Question: I use 'awk' command to count lines with same beginning...
For instance, in 'try1.txt', the texts are:
'''
b : c
b : c
'''
When I launch the following command in a terminal:
'''
awk -F ' : ' '$1=="b"{a[$2]++} END{for (i in a) print " ", i,a[i]}' try1.txt
'''
it returns 'c 2' which is good, because 'b : c' appears twice in 'try1.txt'.
The output of my tool is a huge 'output.txt', much more complicated than 'try1.txt'. Some part of 'output.txt' contains the following characters:
'''
^@^@^@^@^@^@^@^@^@^@^@^@^@^@^@^@^@^@^@^@^@^@^@^@^@^@^@^@^@^@^@^@^@^@^@^@^137
'''
It is systematically written by the system when a process is killed. I am OK with that. However, I realize that it stops 'awk' from working well. For example, in 'try2.txt' as follows:
'''
b : c
^@^@^@^@^@^@^@^@^@^@^@^@^@^@^@^@^@^@^@^@^@^@^@^@^@^@^@^@^@^@^@^@^@^@^@^@^137
b : c
'''
The command 'awk -F ' : ' '$1=="b"{a[$2]++} END{for (i in a) print " ", i,a[i]}' try2.txt' returns 'c 1'. That said, it stopped when it met the odd line '^@^@^@^@^@'.
I don't know how to keep the system from writing the odd line '^@^@^@^@^@', so does anyone know how to amend 'awk' command to workaround?
It seems that the '^@' I found in my 'output.txt' is not normal characters '^@'. The following is a part of screen shot of 'output.txt', displayed in 'Emacs', which has trouble:

As suggested, I run 'xxd try2.txt', it gave:
'''
<PHONE>: 6220 3a20 630a <PHONE> <PHONE> 0000 b : c...........
<PHONE>: <PHONE> <PHONE> <PHONE> <PHONE> ................
<PHONE>: <PHONE> <PHONE> <PHONE> 0a62 203a .........137.b :
<PHONE>: 2063 0a
'''
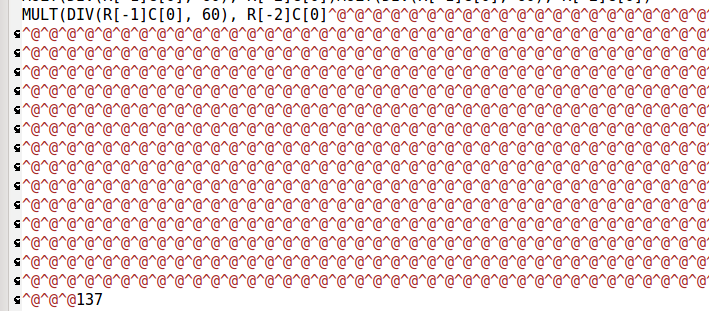
Answer: '^@' is likely a representation of a binary 0 / NUL character:
Some text-oriented utilities may treat this as an end of file.
So since your input file is a binary file, you should have more luck extracting the text strings from it first and just operating on those:
'''
$ strings try1.txt | awk -F ' : ' '$1=="b"{a[$2]++} END{for (i in a) print " ", i,a[i]}'
c 2
$
'''
<URL>
---
Note for the curious - I recreated the OP's try1.txt file exactly on my machine thus:
- 'xxd'- 'xxd -r try1.xxd > try1.txt'<URL>